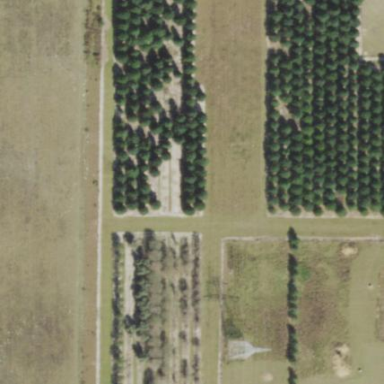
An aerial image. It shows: Orchard.